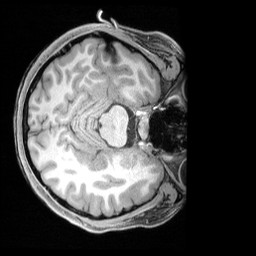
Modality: T1w
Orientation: axial
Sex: female
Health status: ill
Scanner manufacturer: siemens
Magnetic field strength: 3 T
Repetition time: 2.4 s
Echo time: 0.00201 s